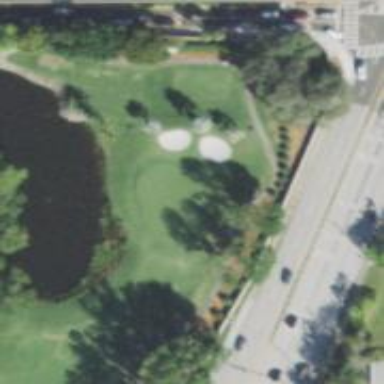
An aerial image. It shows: View of golf hole.